Field crop: maize
Growth stage: 1
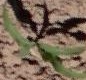
Species: maize